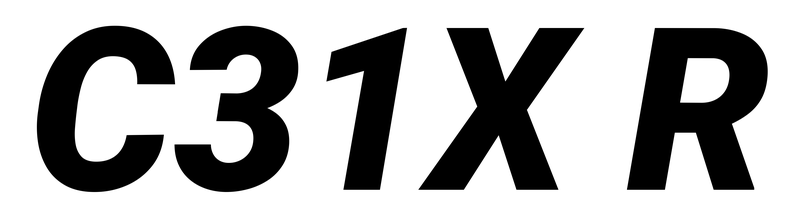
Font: Roboto-Italic_Black_Italic